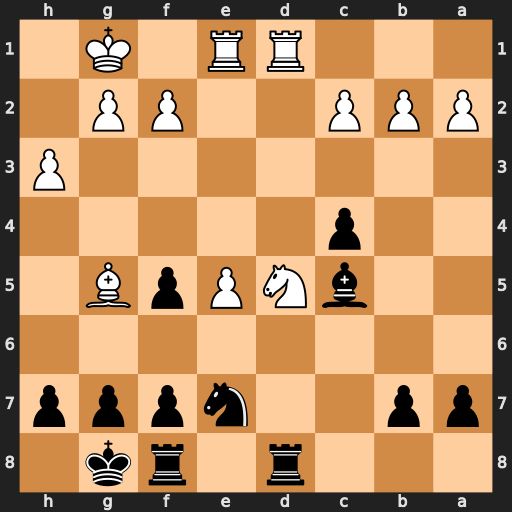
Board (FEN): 3r1rk1/pp2nppp/8/2bNPpB1/2p5/7P/PPP2PP1/3RR1K1
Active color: b
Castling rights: -
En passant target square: -
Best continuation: Rxd5 Bxe7 Rxd1 Rxd1 Bxe7